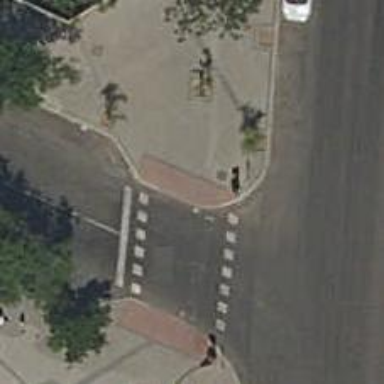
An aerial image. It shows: Road crossing with traffic signals.